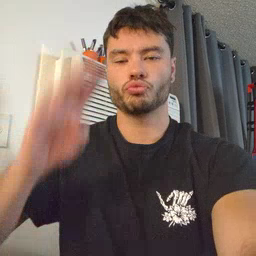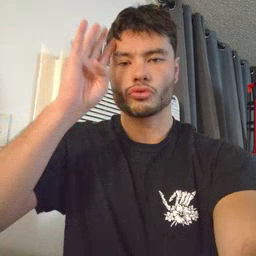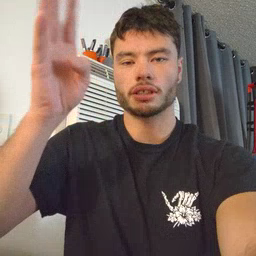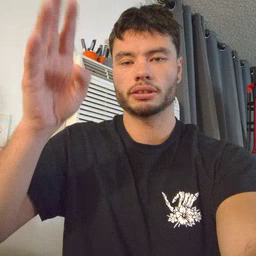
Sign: pretend